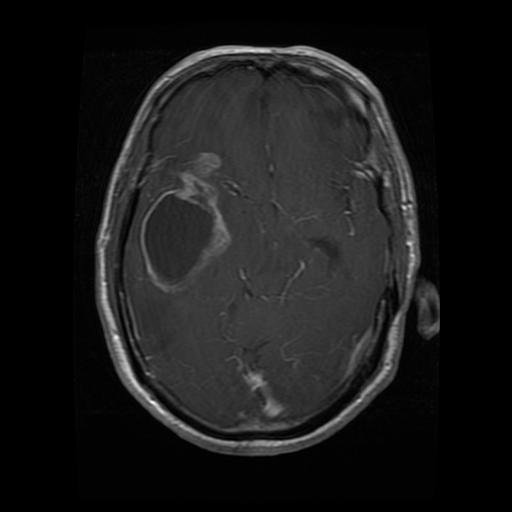
Label: glioma